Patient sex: M
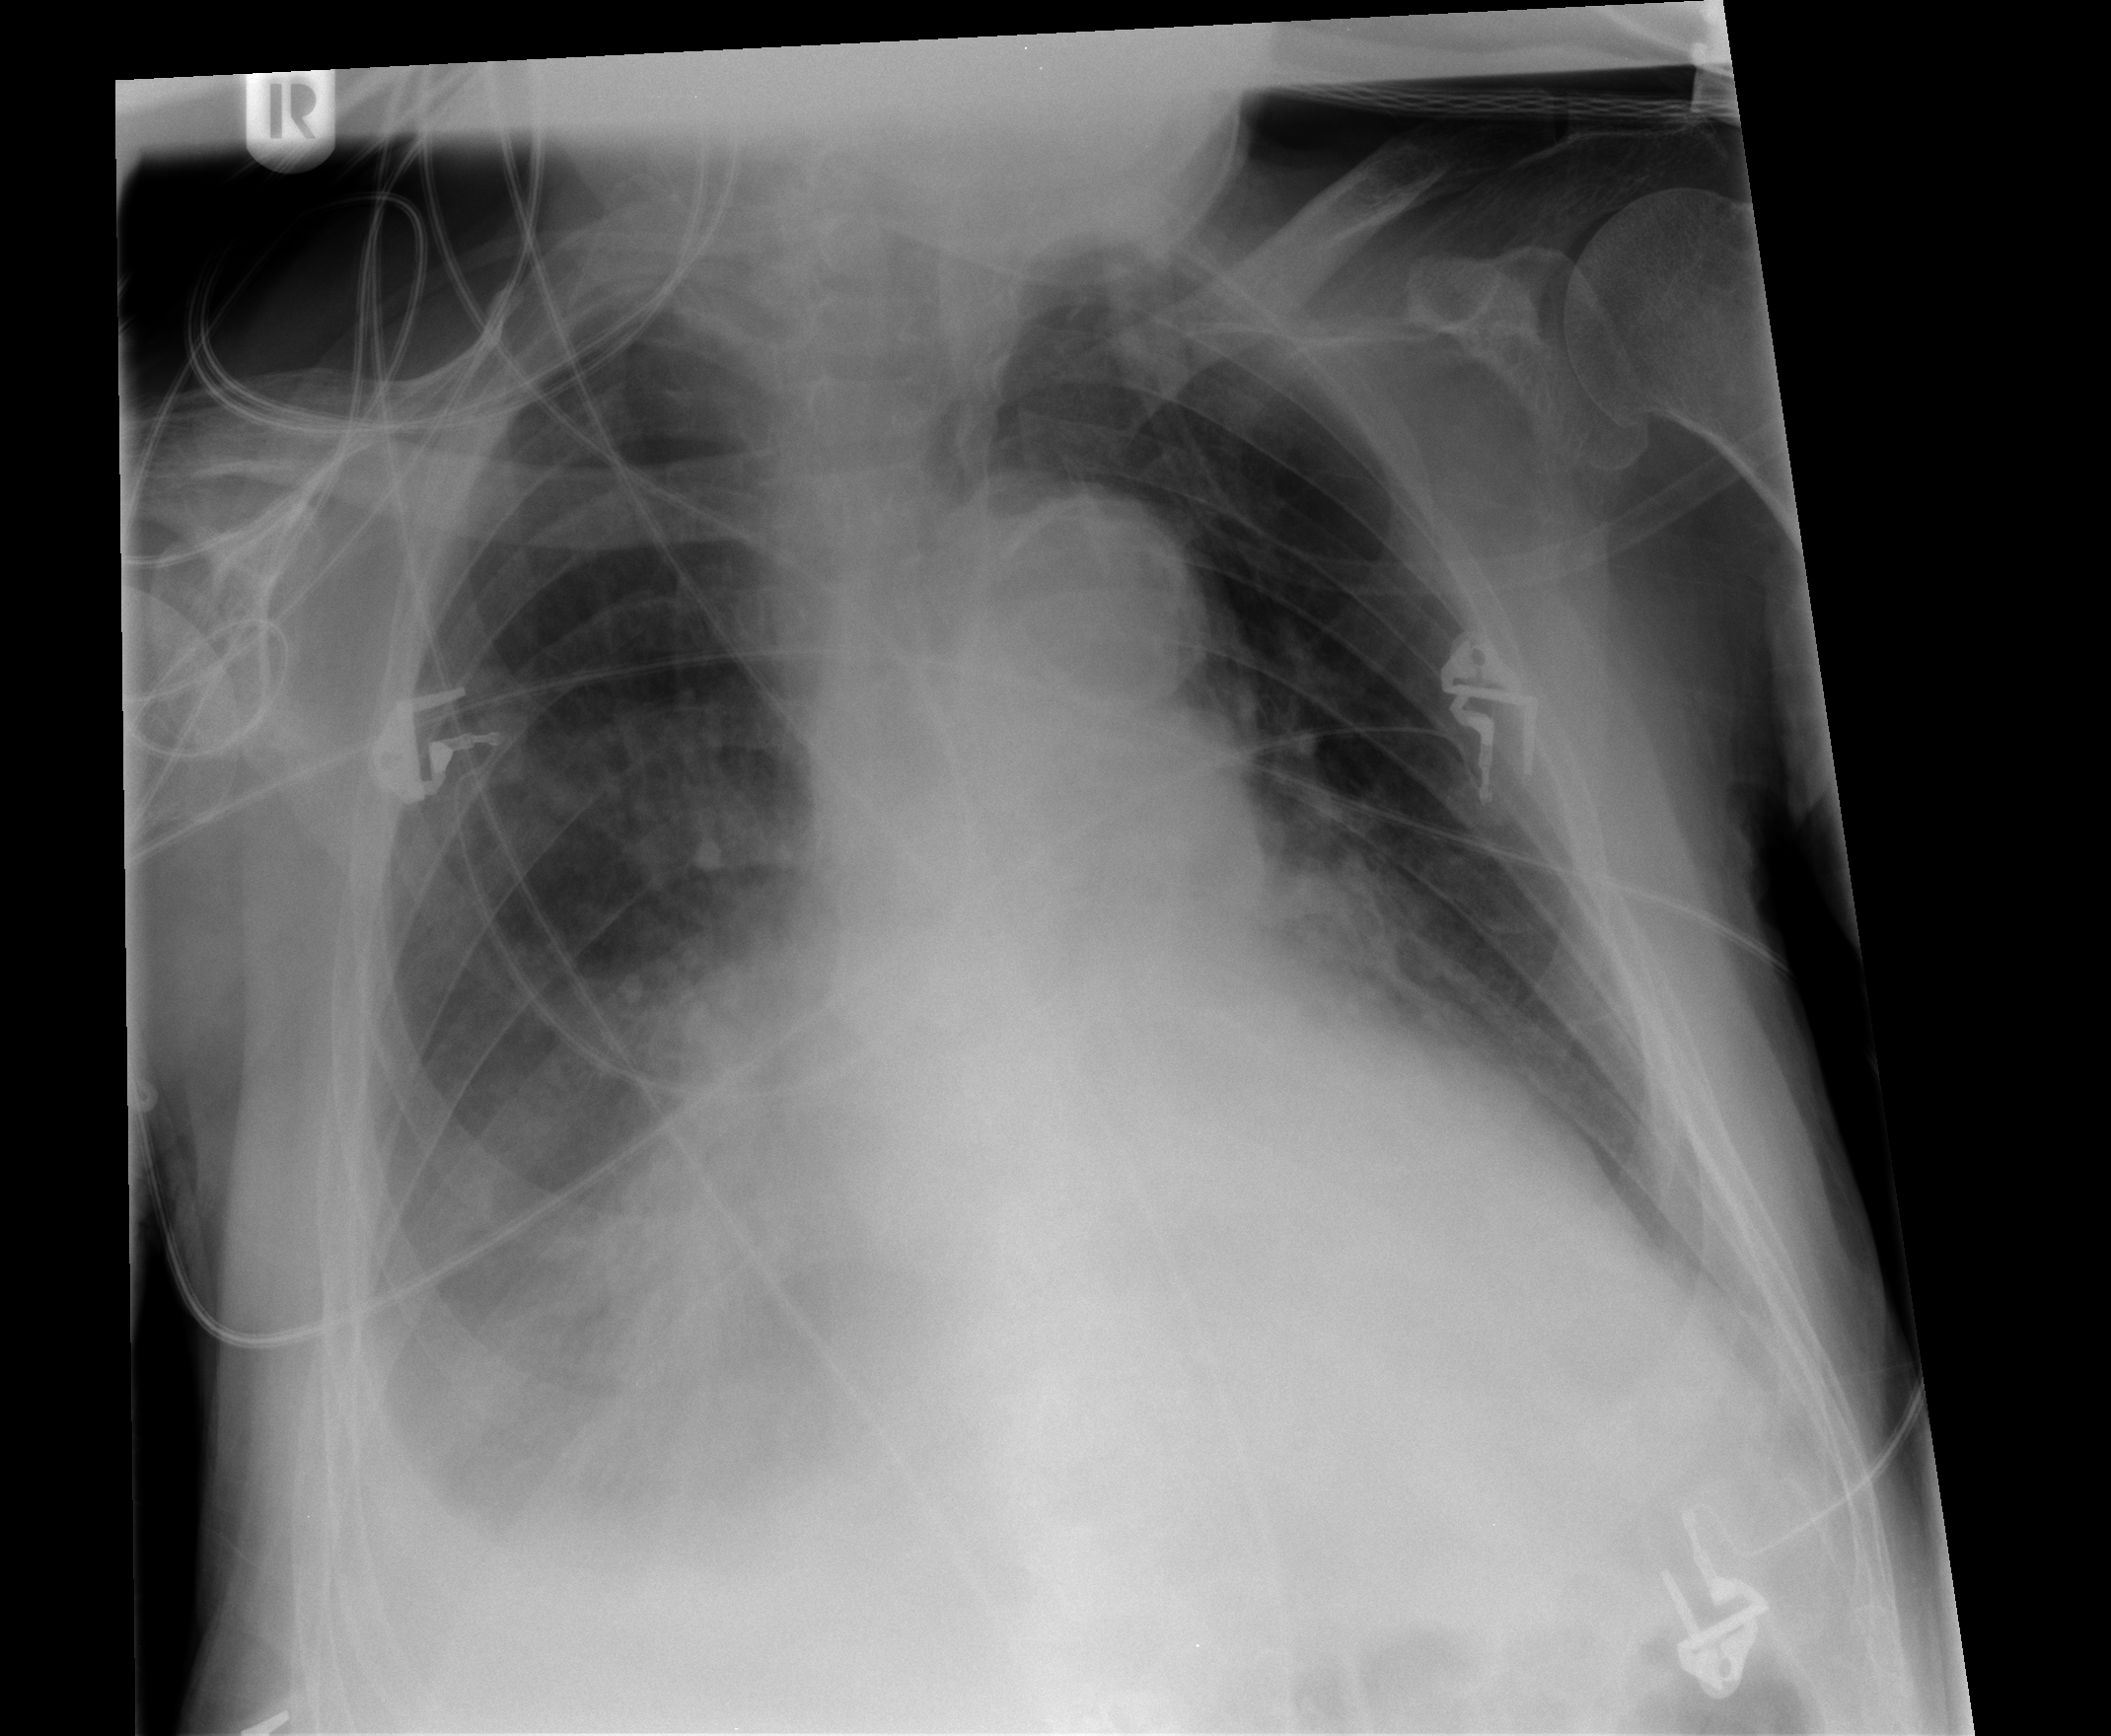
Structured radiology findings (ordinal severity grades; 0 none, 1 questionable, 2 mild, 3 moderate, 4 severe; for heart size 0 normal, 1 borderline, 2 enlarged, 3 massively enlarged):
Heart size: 3
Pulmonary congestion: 2
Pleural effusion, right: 2
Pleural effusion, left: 1
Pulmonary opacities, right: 0
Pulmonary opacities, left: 2
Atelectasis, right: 2
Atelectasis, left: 2